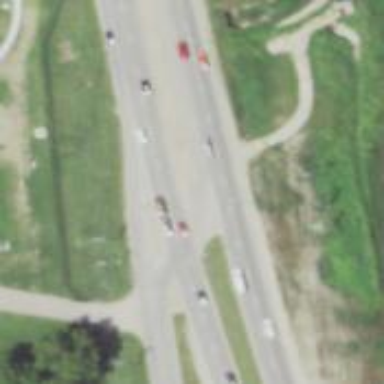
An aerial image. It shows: Trunk link highway.